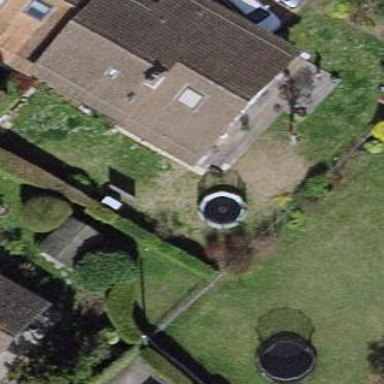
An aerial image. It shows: Garden surrounded by fence.